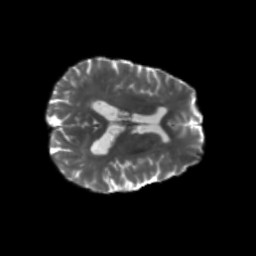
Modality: T2w
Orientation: axial
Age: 76
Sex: female
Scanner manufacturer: siemens
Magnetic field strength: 3 T
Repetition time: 5.25 s
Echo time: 0.08 s